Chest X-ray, AP view. Patient: 39 years old, sex F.
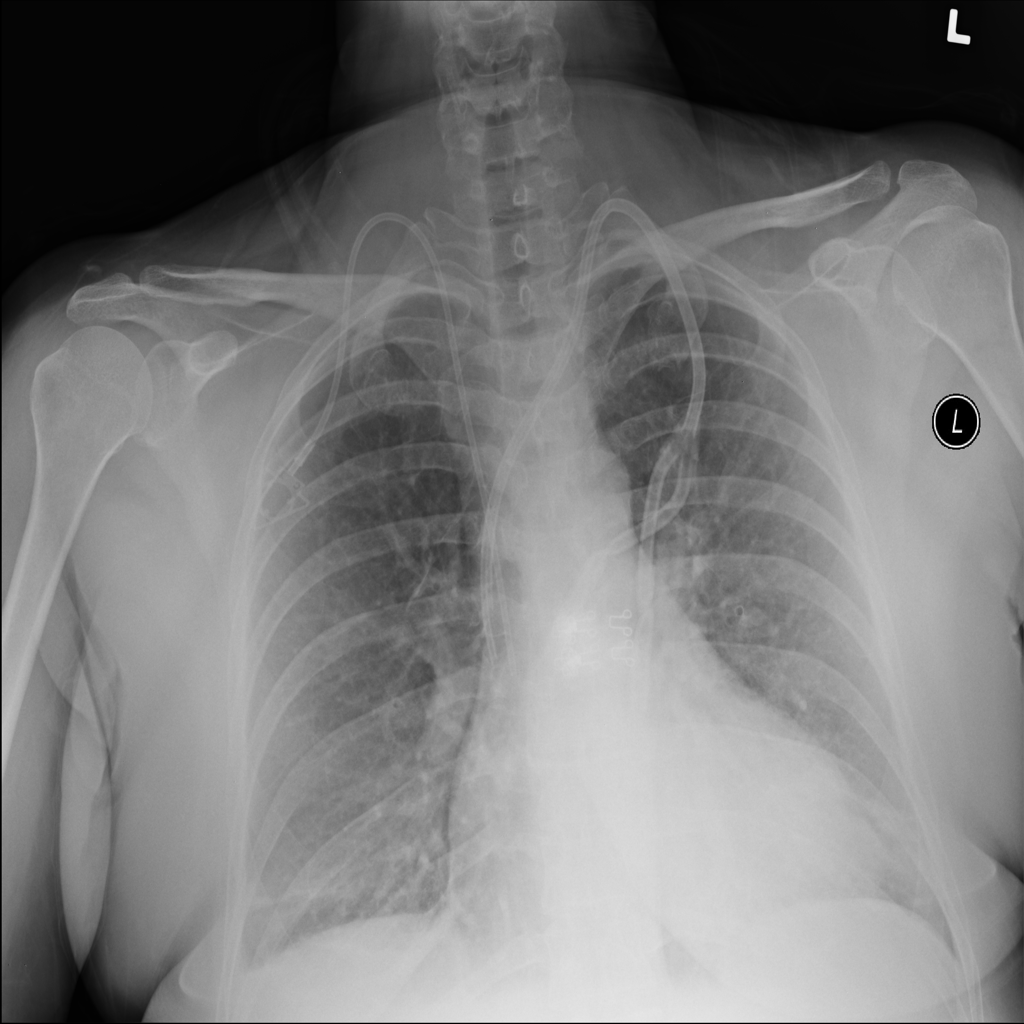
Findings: Atelectasis